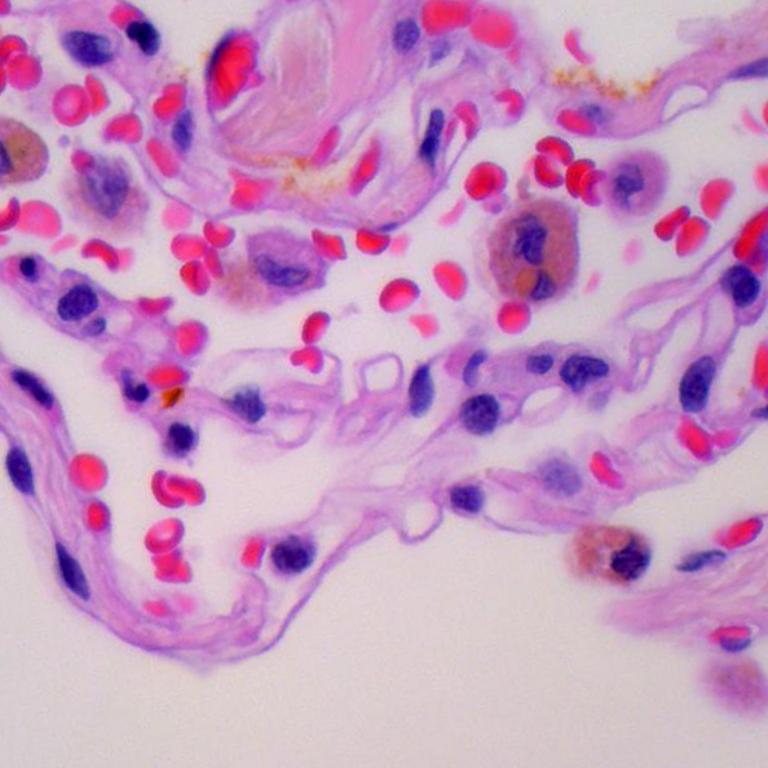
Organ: lung
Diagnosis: benign